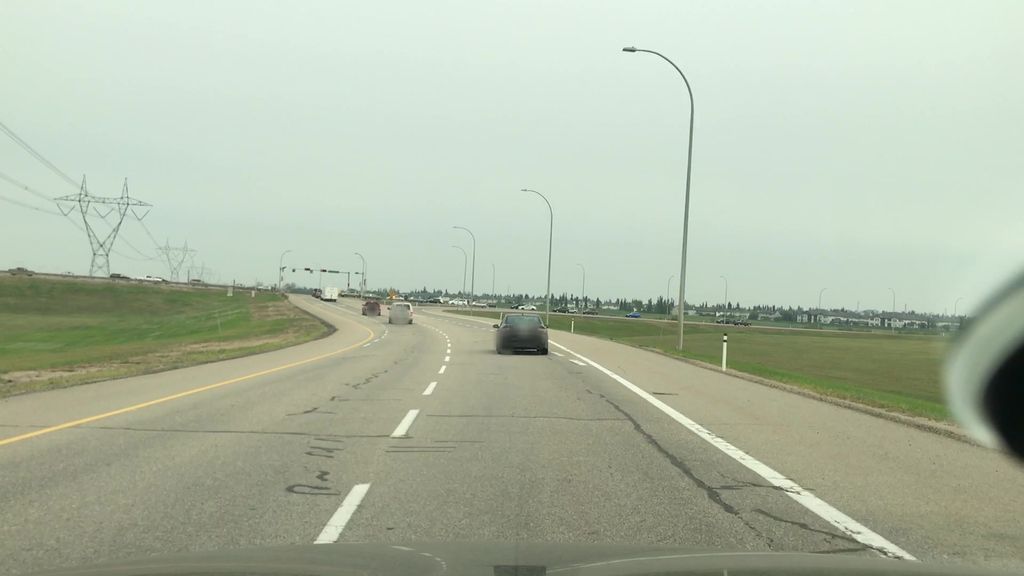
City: edmonton